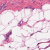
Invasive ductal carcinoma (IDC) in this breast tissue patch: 0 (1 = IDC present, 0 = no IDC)